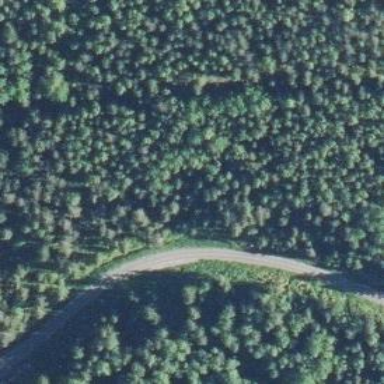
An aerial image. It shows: Unclassified road.